Question: Hi I'm having a problem with a listbox.
I want to check how much people are seated (for each table) at a restaurant and also check how many are waiting to sit down. To do this I use the sheet("LunchRoom") as database and with an ADODB record set I get the results for each table.
I can't understad why if the listbox has just one record that it isn't being populated?
'''
Sub UserForm_Initialize()
Dim ctrl As Control
Dim cn As New ADODB.Connection
Dim rs As New ADODB.Recordset
Dim i As Integer, L As Integer, T As Integer, W As Integer, H As Integer
Dim strsql As String
Dim ArrTables, arr, arrPax, lbx As ListBox
Const adOpenStatic = 3
Const adLockOptimistic = 3
Const adCmdText = &H1
Set cn = CreateObject("ADODB.Connection")
Set rs = CreateObject("ADODB.Recordset")
Set rs = New ADODB.Recordset
Set LBs = New Collection
cn.Open "Provider=Microsoft.Jet.OLEDB.4.0; Data Source=" & ThisWorkbook.FullName & "; Extended Properties=""Excel 8.0;HDR=Yes;"";"
strsql = "Select IdClients, Paxname, PaxSurname from [LunchRoom$] where Table is null"
rs.Open strsql, cn, adOpenStatic, adLockReadOnly, adCmdUnspecified
If rs.EOF Then lbPaxNoTable.Caption = "Noboby can be seat": GoTo PaxOnTable
rs.MoveFirst
arr = rs.GetRows
With Me.LbxPaxNotSeating
.Clear
.ColumnCount = 3
.ColumnWidths = "0;30;30"
.List = Application.Transpose(arr)
.ListIndex = 0
End With
lbPaxNoTable.Caption = rs.RecordCount & " people wait to sit down"
PaxOnTable:
Set rs = Nothing
strsql = "Select distinct Table FROM [Tables$]"
rs.Open strsql, cn, adOpenStatic, adLockReadOnly, adCmdUnspecified
ReDim ArrTables(0 To rs.RecordCount)
i = 0
Do Until rs.EOF
ArrTables(i) = rs![Table]
rs.MoveNext
i = i + 1
Loop
Set rs = Nothing
L = 24
T = 150
W = 165
H = 94
For i = 0 To UBound(ArrTables) - 1
If i = 3 Then T = 252: L = 24
strsql = "Select IdClients, Paxname, PaxSurname from [LunchRoom$] where Table = '" & ArrTables(i) & "'"
rs.Open strsql, cn, adOpenStatic, adLockReadOnly, adCmdUnspecified
If rs.EOF Then arrPax = Null Else arrPax = rs.GetRows
Call Add_Dynamic_lbx(ArrTables(i), "Forms.ListBox.1", arrPax, L, T, H, W)
Me.Controls("lb" & ArrTables(i)).Caption = rs.RecordCount & " people are seated on " & ArrTables(i)
L = L + 3 + W
Set rs = Nothing
Next i
Dim lb As MSForms.ListBox
Dim LMB As ListBoxDragAndDropManager
Set LBs = New Collection
For Each ctrl In Me.Controls
If TypeName(ctrl) = "ListBox" Then
Set LMB = New ListBoxDragAndDropManager
Set LMB.ThisListBox = ctrl
LBs.Add LMB
End If
Next
fastexit:
Set rs = Nothing
Set cn = Nothing
End Sub
Sub Add_Dynamic_lbx(ByVal nome As String, ctr As String, val, L As Integer, T As Integer, H As Integer, W As Integer)
Dim lbl As Control, code As String, NextLine As Long
Set lbl = FrmPlan.Controls.Add(ctr)
With lbl
.name = nome
.Clear
.ColumnCount = 3
If Not IsNull(val) Then
.List = Application.Transpose(val):
.ListIndex = -1
End If
.Width = W
.ColumnWidths = "0;30;150" '1th=0 to hide the IdRst
.Height = H
.Left = L
.Top = T
.ControlTipText = nome
End With
End Sub
'''

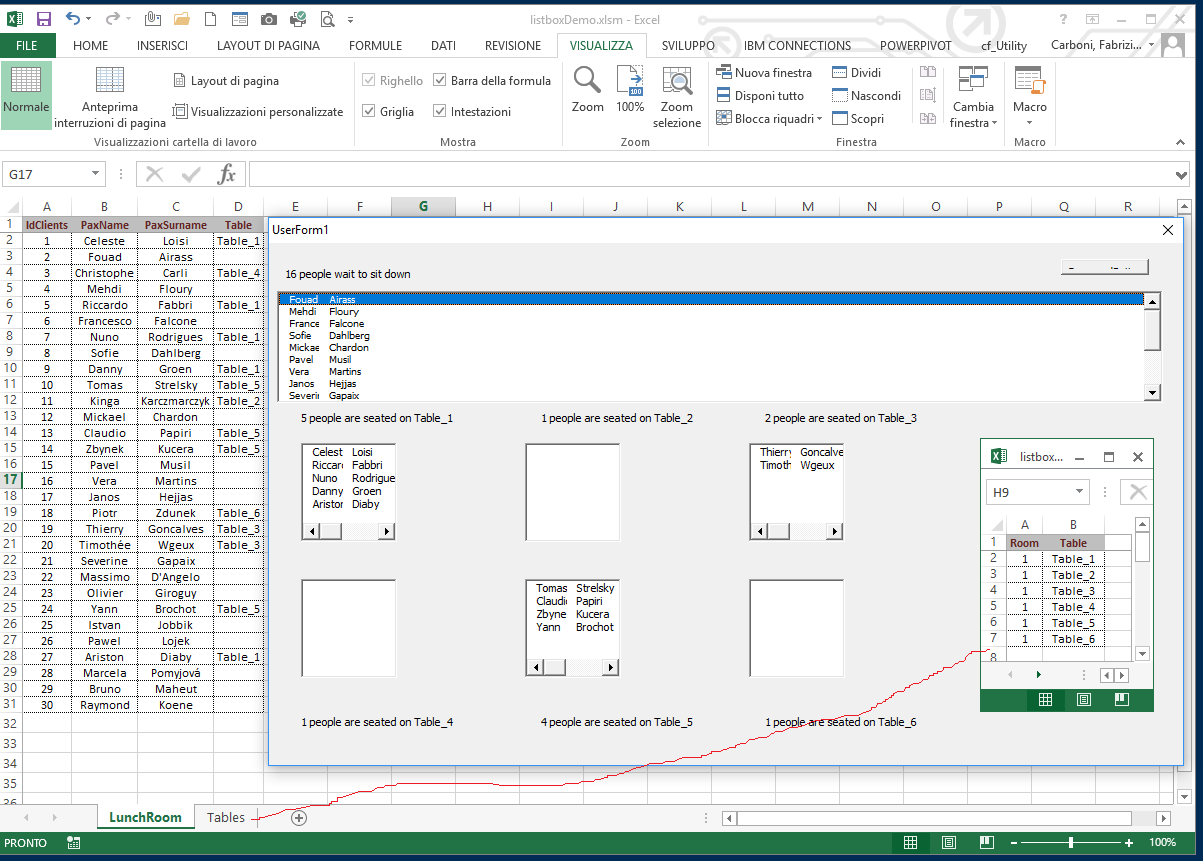
Answer: When you 'Transpose' a 2-d array returned from 'GetRows', if the "rows" dimension has only a single slot then you get back a 1-D array, not the flipped 2-D array you're expecting.
You can see this if you look at the Watch window: I ran a query returning only one row, used 'GetRows' to populate 'arr', then used 'Transpose' to populate 'arr2' -
<URL>
Notice arr2 is a single-dimension array. Compare that with the same code and a two-record resultset below:
<URL>
Instead of using 'Application.Transpose' try using a VBA function like the one here:
<URL>